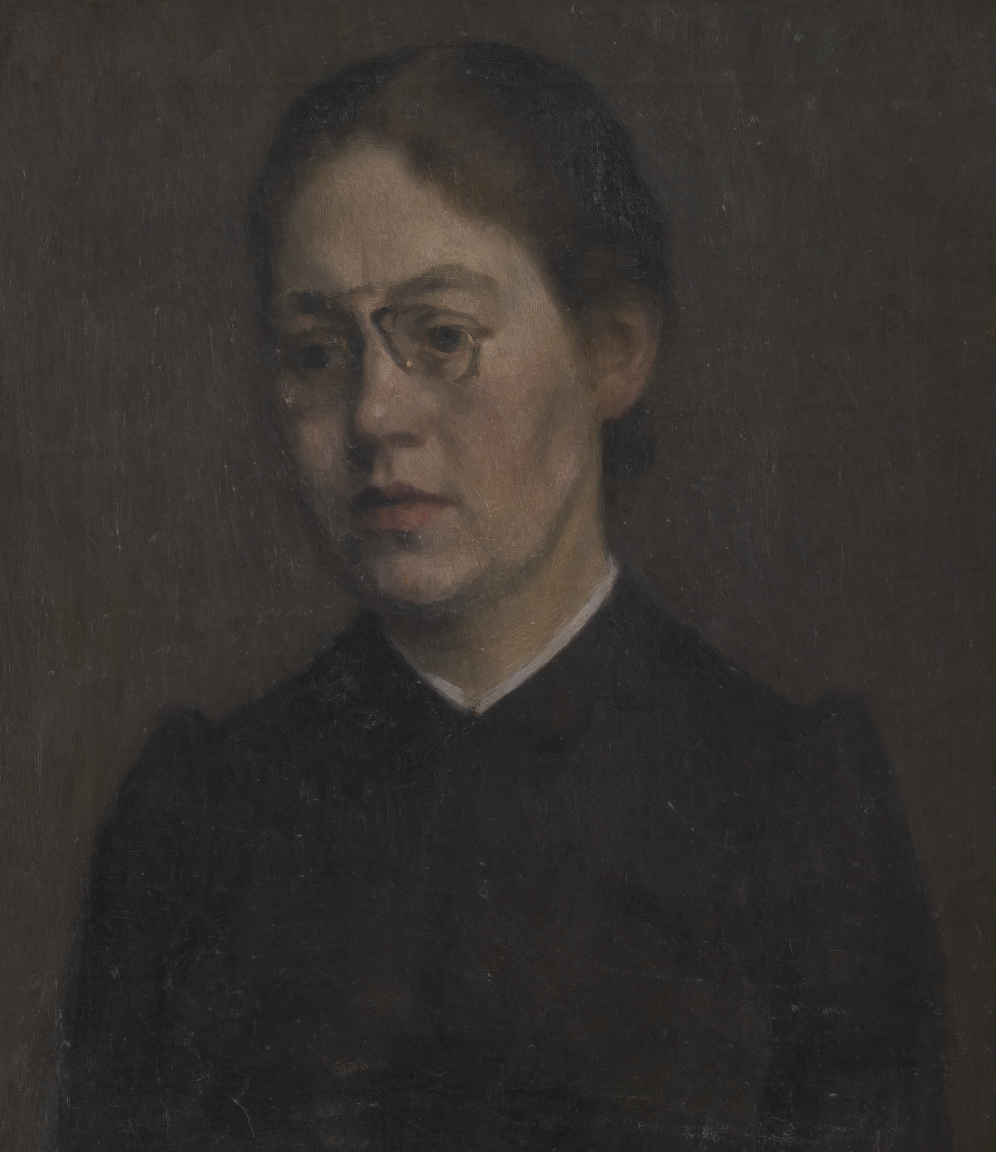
portrait painting, close up, dark chiaroscuro, woman with dark hair pinned back wearing wire-rimmed glasses and dark dress with white collar in three-quarter view, dark atmospheric background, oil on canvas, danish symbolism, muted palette